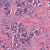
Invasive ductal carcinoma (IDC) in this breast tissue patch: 1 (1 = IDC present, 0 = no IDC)